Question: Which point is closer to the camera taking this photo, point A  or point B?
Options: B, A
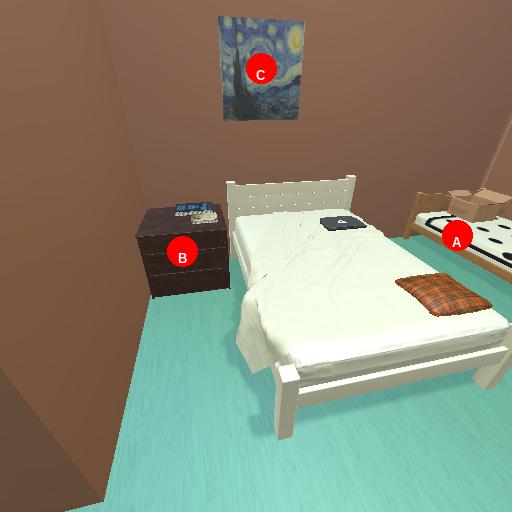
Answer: B